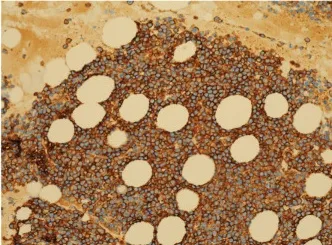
(C) Strong expression of CD138 on plasma cell surface. Clot section, H&E, x200 objective.
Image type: pathology (h&e)